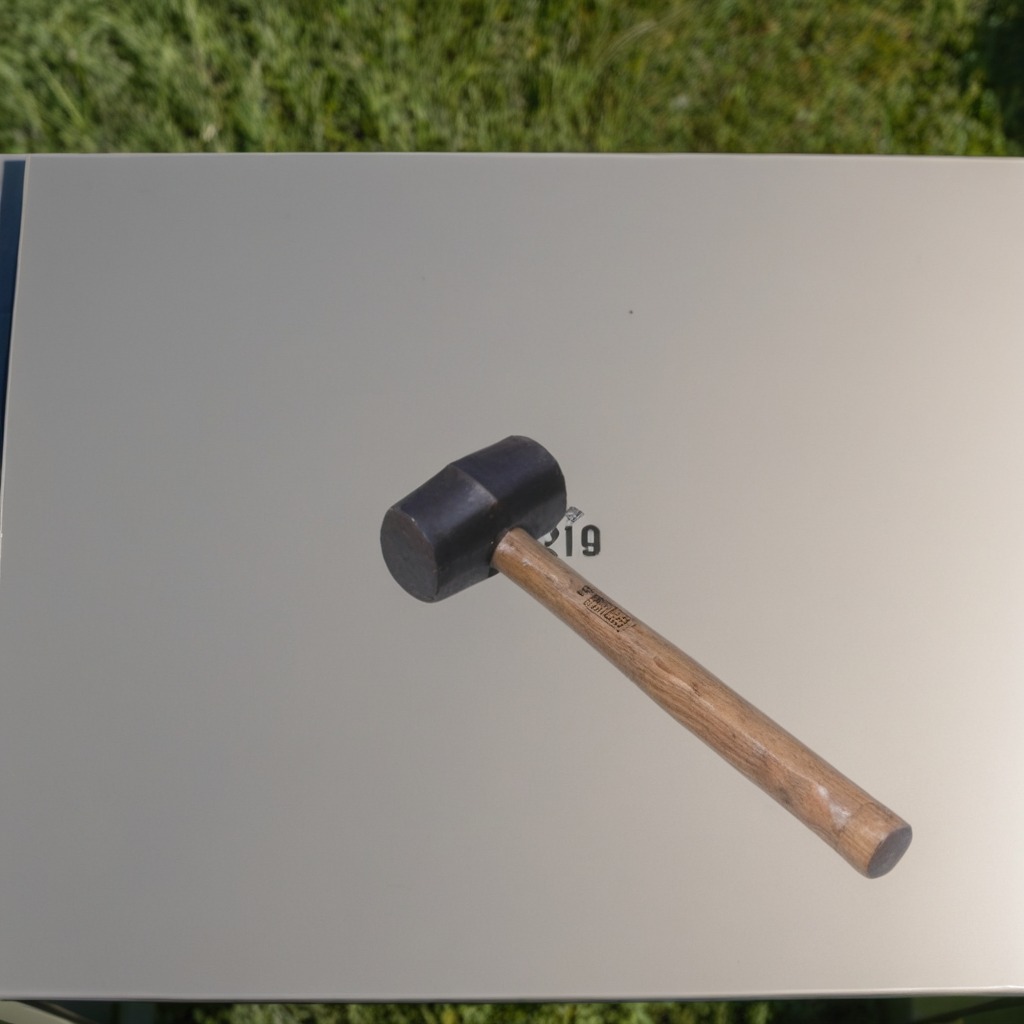
A hammer is lying on a clean utility table in a temporary outdoor tool station afternoon light present textured surface